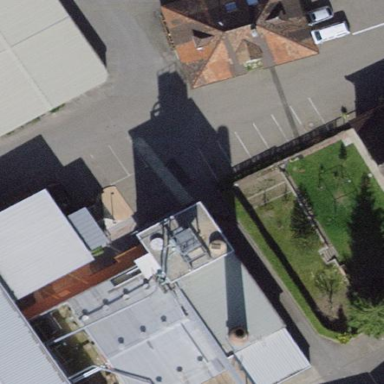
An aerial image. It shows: Industrial building.